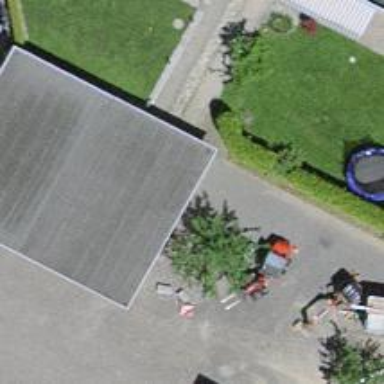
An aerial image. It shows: View of roof of building.